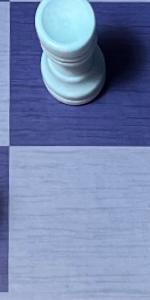
Label: Empty